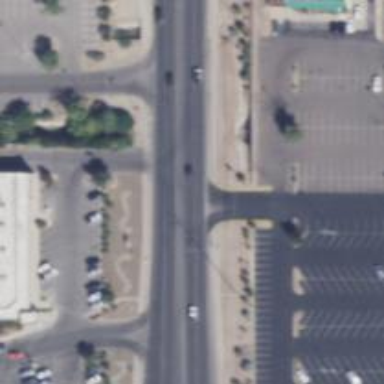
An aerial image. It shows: Unmarked crossing on the road.